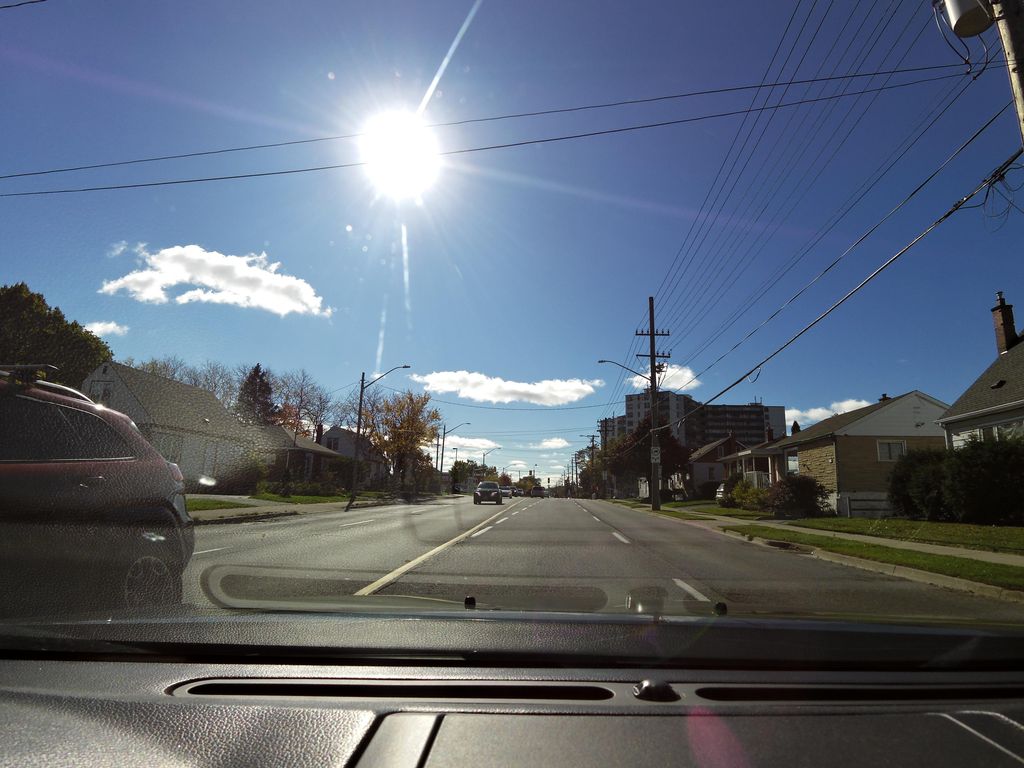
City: hamilton